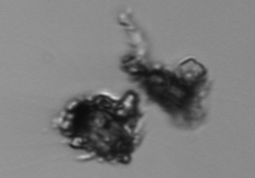
Label: Thalassiosira_TAG_external_detritus